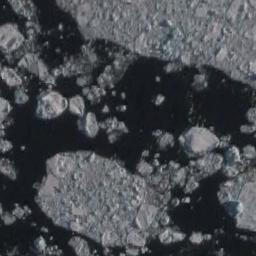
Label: sea_ice